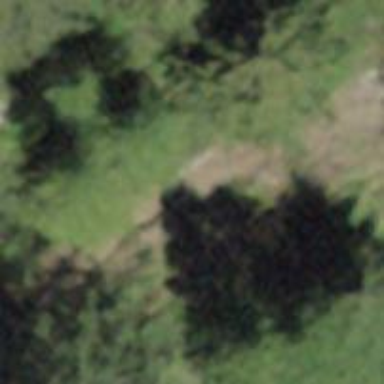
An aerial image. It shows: Path covered with grass.